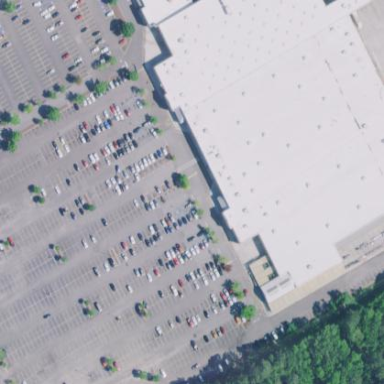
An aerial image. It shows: Retail building housing supermarket.